Interaction volume radius: 10 \u00c5
Interaction volume height: 25 \u00c5
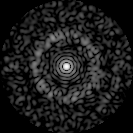
Disorder parameter: 0.8103